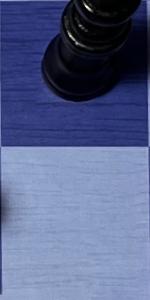
Label: Empty